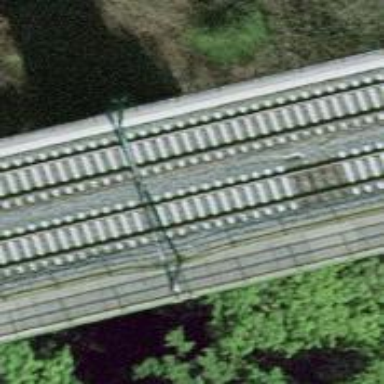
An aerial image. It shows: Railway milestone.